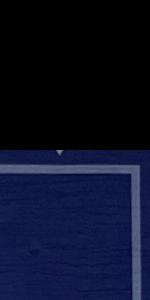
Label: Empty